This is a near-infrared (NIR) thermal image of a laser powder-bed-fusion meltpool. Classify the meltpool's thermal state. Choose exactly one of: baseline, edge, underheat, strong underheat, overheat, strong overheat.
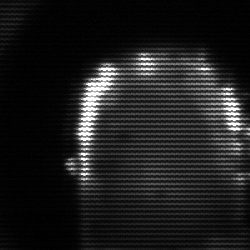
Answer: baseline